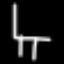
Label: chair